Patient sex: M
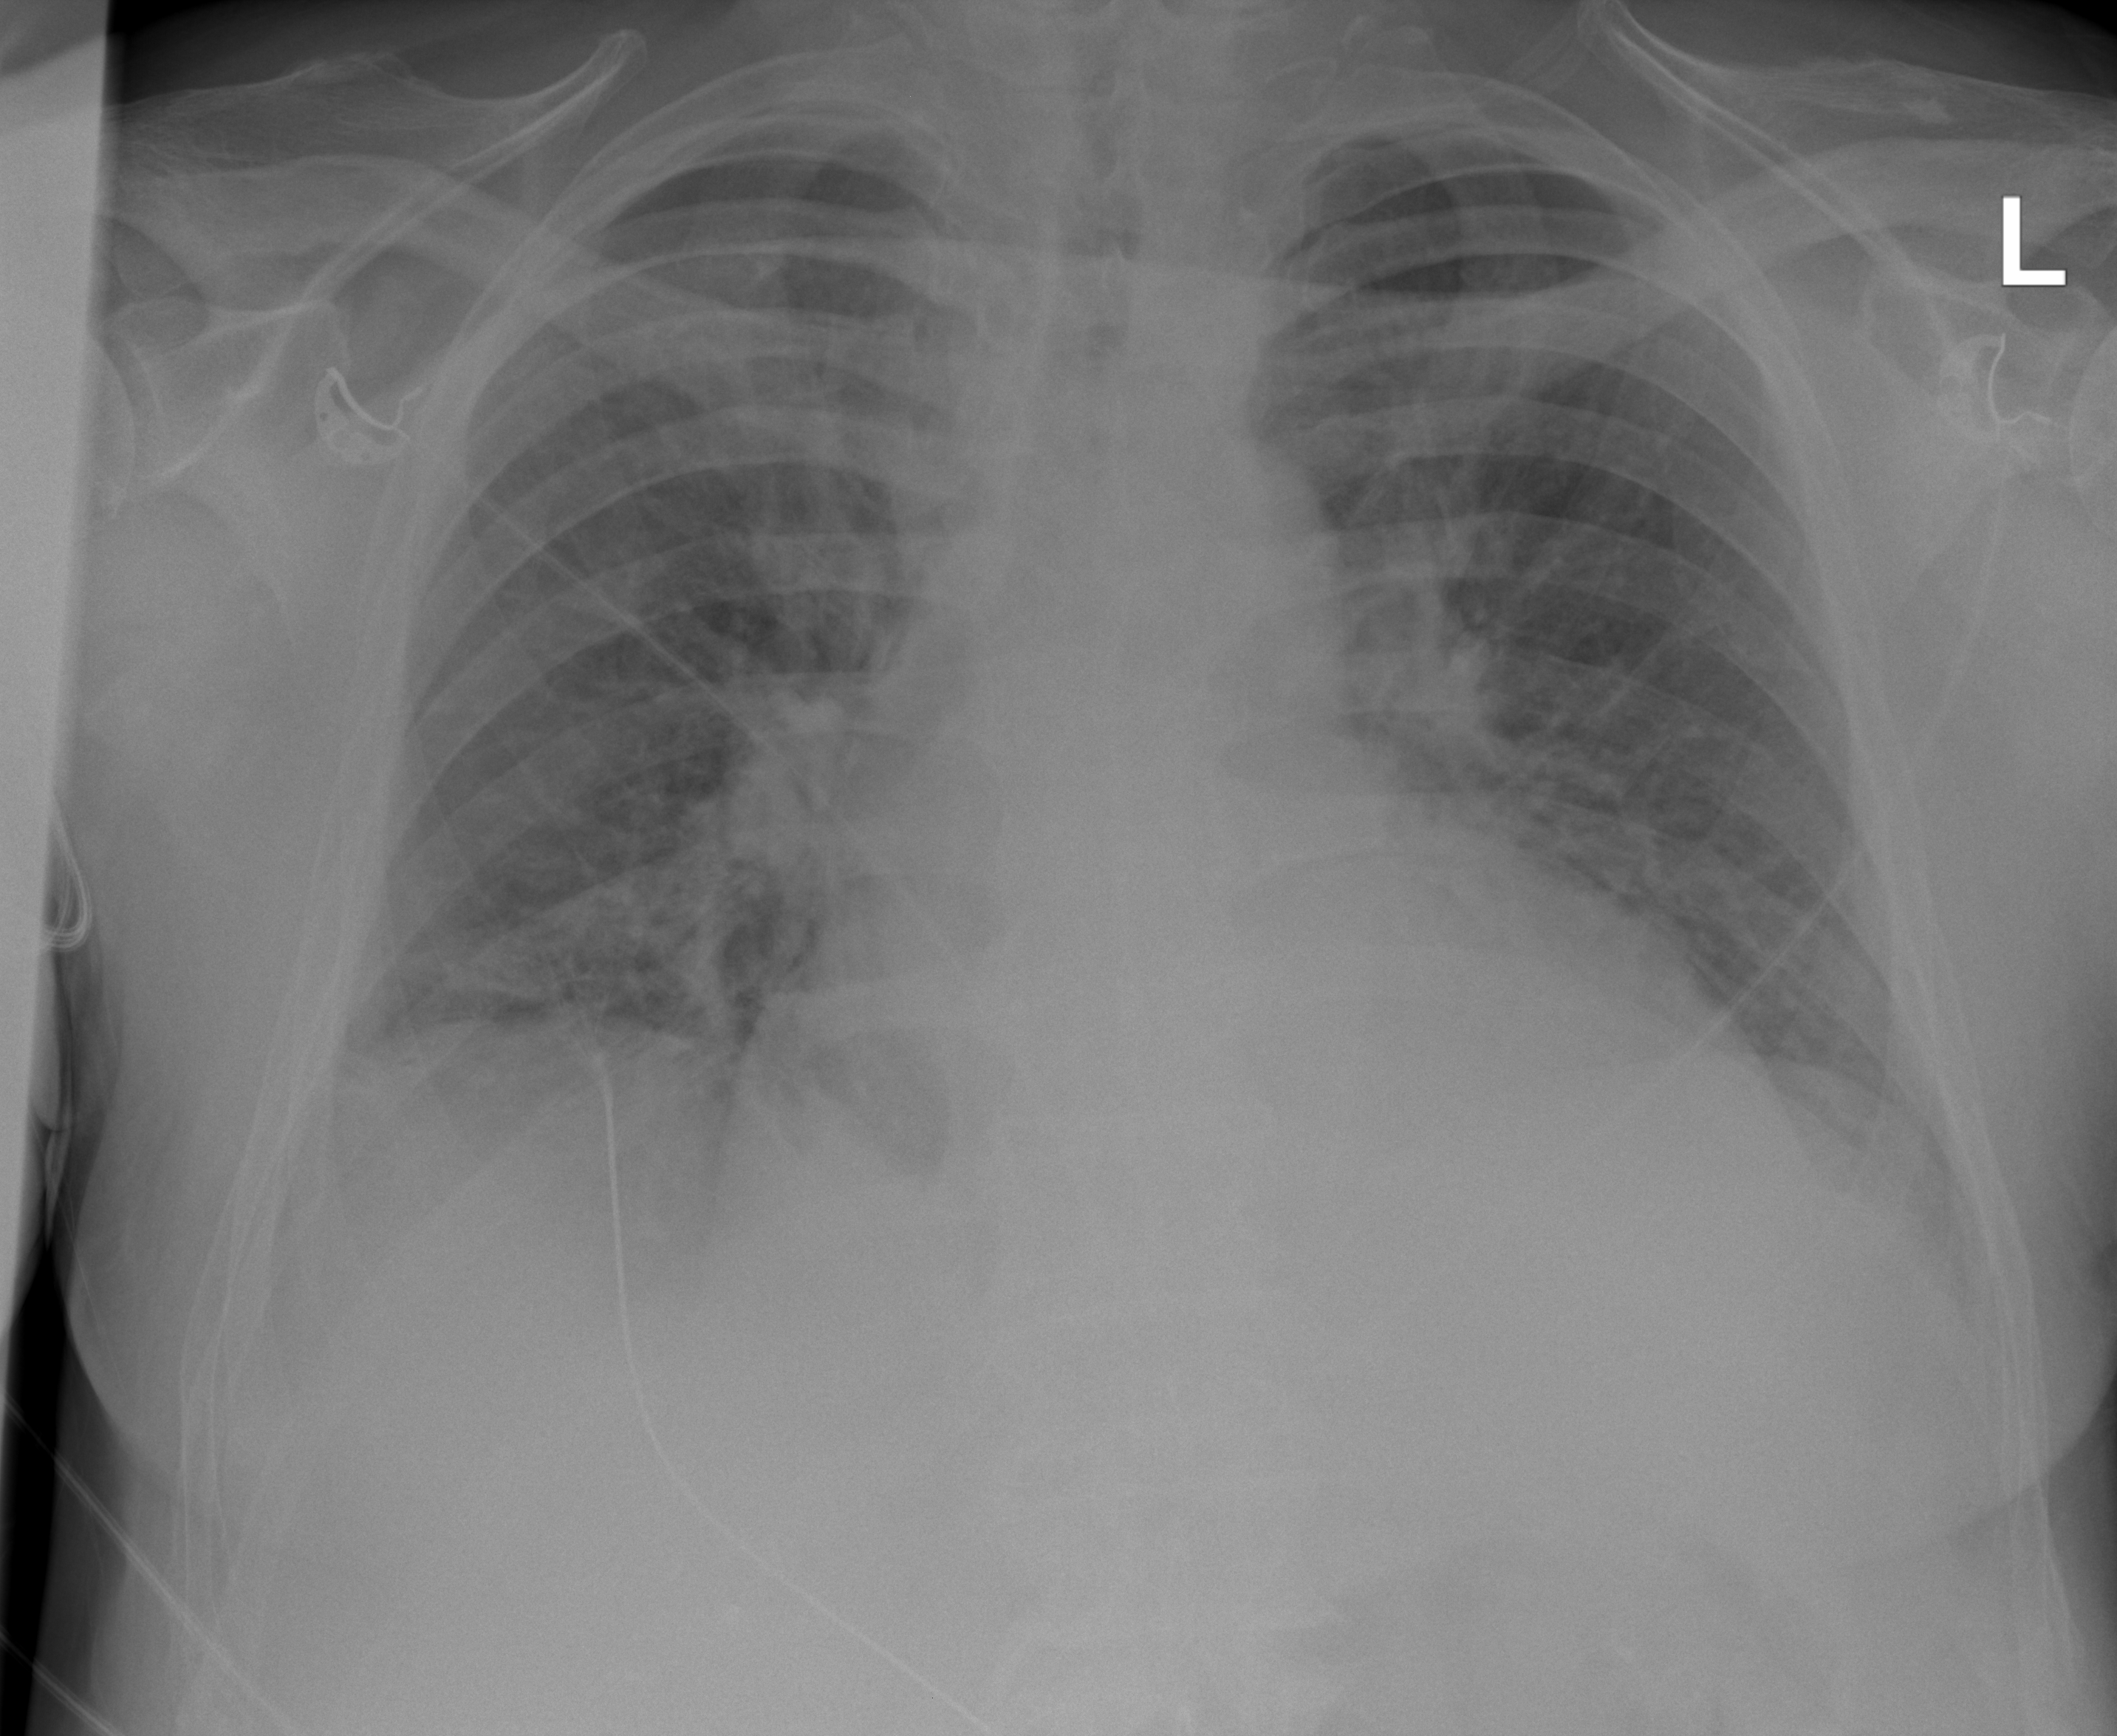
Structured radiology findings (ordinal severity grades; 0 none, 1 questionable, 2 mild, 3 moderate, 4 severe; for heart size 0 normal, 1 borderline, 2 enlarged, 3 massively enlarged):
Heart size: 2
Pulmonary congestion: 2
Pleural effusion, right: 2
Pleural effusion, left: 2
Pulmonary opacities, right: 2
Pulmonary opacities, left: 0
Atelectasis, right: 2
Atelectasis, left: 2